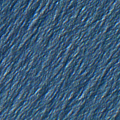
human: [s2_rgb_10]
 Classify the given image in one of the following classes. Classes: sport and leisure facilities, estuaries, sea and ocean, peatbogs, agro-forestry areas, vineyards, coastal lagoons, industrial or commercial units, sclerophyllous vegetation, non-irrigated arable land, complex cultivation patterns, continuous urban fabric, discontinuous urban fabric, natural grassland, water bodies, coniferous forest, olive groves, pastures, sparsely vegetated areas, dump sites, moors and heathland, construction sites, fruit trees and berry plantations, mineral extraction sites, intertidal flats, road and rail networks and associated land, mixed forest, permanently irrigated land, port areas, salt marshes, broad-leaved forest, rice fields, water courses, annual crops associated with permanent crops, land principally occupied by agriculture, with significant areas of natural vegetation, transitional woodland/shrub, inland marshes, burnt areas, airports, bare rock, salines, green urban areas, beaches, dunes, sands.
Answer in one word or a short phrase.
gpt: sea and ocean